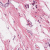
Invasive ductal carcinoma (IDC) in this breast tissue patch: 0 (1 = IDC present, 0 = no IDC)